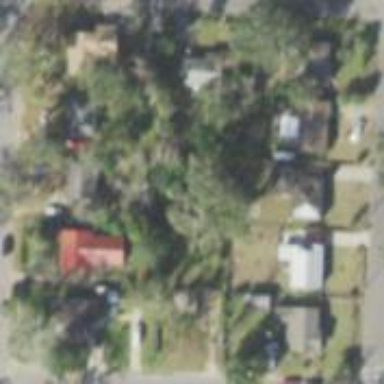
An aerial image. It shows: Residential area composed of single-family homes.